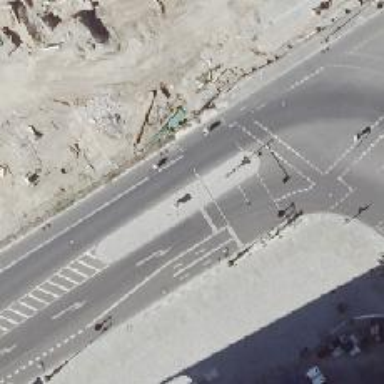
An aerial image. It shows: Road with traffic signals.